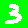
Digit: 3